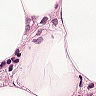
Metastatic tissue present: yes